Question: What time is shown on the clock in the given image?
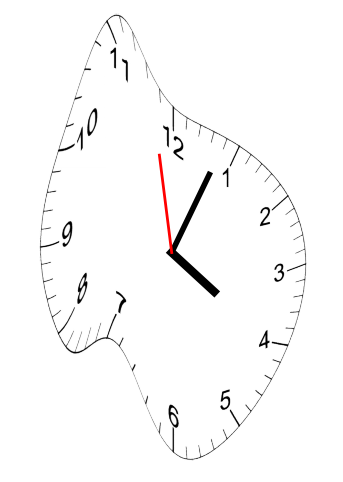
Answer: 04:03:58